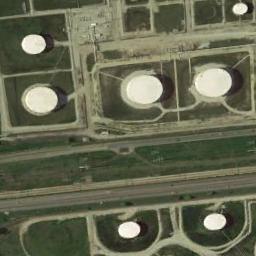
Label: storage tanks